Interaction volume radius: 10 \u00c5
Interaction volume height: 35 \u00c5
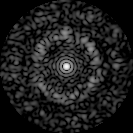
Disorder parameter: 0.7542